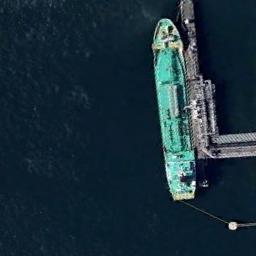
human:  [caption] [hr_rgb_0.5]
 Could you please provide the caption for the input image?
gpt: There is a ship at sea .

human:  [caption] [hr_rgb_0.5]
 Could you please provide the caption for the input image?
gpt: The green ship is docked at the dock and the water is deep blue .

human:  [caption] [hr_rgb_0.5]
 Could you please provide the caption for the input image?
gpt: There is a ship in the blue water on the shore .

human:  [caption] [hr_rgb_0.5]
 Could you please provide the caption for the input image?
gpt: A green LNG ship docked by the dock .

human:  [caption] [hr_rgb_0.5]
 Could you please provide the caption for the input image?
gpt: The green ship is at the harbor .